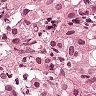
Metastatic tissue present: yes